Question: I have sampled data in the interval [0,1] in an Array 'transitions=zeros(101,101)' which I want to plot as a 3D-histogram. 'transitions' is filled with data similar to the example data provided at the end of this thread.
The first columns refers to the first observed variable 'X', the second column to the second variable 'Y' and the third column is the normalized frequency. I.e. for the first row: the observed normalized frequency of the variable pair '(0,0)' is 0.9459. The sum of the normalized frequencies for '(0,Y)'thus is '1'.
I tried to make (sort of) a 3D histogram with the following code:
'''
x_c = (transitions(:,1) * 100)+1;
y = (transitions(:,2) * 100)+1;
z = transitions(:,4);
%A = zeros(10,10);
A = zeros(max(x_c),max(y));
for i = 1:length(x_c)
try
if(z(i)>0)
A(int32(x_c(i)), int32(y(i))) = abs(log(z(i)));
else
% deal with exceptions regarding log(0)
A(int32(x_c(i)), int32(y(i))) = 0;
end
catch
disp('');
end
end
bar3(A);
'''
However, since it is sampled data in a discrete space 'A' the output looks like the plot below. This is somehow misleading as there are 'gaps' in the plot (z-value = 0 for coordinates where I have no sampled data). I rather would like to have the sampled data being assigned to their corresponding plots, thus resulting in a 'real' 3d histogram.

By the way, as a result of my 'hack' of creating 'A' also the x-,y- and z-scale is not correct. The 3D histogram's axes (all three) should be in the interval of [0,1].
'''
ans =
0 0 0.9459
0 0.0500 0.0256
0 0.1000 0.0098
0 0.1100 0.0004
0 0.1500 0.0055
0 0.1600 0.0002
0 0.2000 0.0034
0 0.2100 0.0001
0 0.2500 0.0024
0 0.2600 0.0001
0 0.3000 0.0018
0 0.3200 0.0000
0 0.3700 0.0000
0 0.4000 0.0010
0 0.4200 0.0000
0 0.4500 0.0007
0 0.5000 0.0007
0 0.5300 0.0000
0 0.5500 0.0005
0 0.6000 0.0005
0 0.6300 0.0000
0 0.7000 0.0002
0 0.7400 0
0 0.7500 0.0003
0 0.7900 0.0000
0 0.8000 0.0002
0 0.8400 0.0000
0 0.8500 0.0002
0 0.8900 0.0000
0 0.9000 0.0002
0 0.9500 0.0001
0 1.0000 0.0001
0.0500 0 0.0235
0.0500 0.0500 0.0086
0.0500 0.1000 0.0045
. . .
. . .
. . .
. . .
. . .
0.9500 0.9000 0.0035
0.9500 0.9500 0.0066
0.9500 1.0000 0.0180
1.0000 0 0.0001
1.0000 0.0500 0.0001
1.0000 0.1000 0.0001
1.0000 0.1100 0.0000
1.0000 0.1500 0.0001
1.0000 0.1600 0.0000
1.0000 0.2000 0.0001
1.0000 0.2100 0.0000
1.0000 0.2500 0.0001
1.0000 0.2600 0.0000
1.0000 0.3000 0.0001
1.0000 0.3200 0.0000
1.0000 0.3700 0.0000
1.0000 0.4000 0.0002
1.0000 0.4200 0
1.0000 0.4500 0.0002
1.0000 0.5000 0.0003
1.0000 0.5300 0.0000
1.0000 0.5500 0.0004
1.0000 0.6000 0.0004
1.0000 0.6300 0.0000
1.0000 0.7000 0.0007
1.0000 0.7400 0.0000
1.0000 0.7500 0.0010
1.0000 0.7900 0.0000
1.0000 0.8000 0.0015
1.0000 0.8400 0.0001
1.0000 0.8500 0.0024
1.0000 0.8900 0.0002
1.0000 0.9000 0.0042
1.0000 0.9500 0.0111
1.0000 1.0000 0.3998
'''
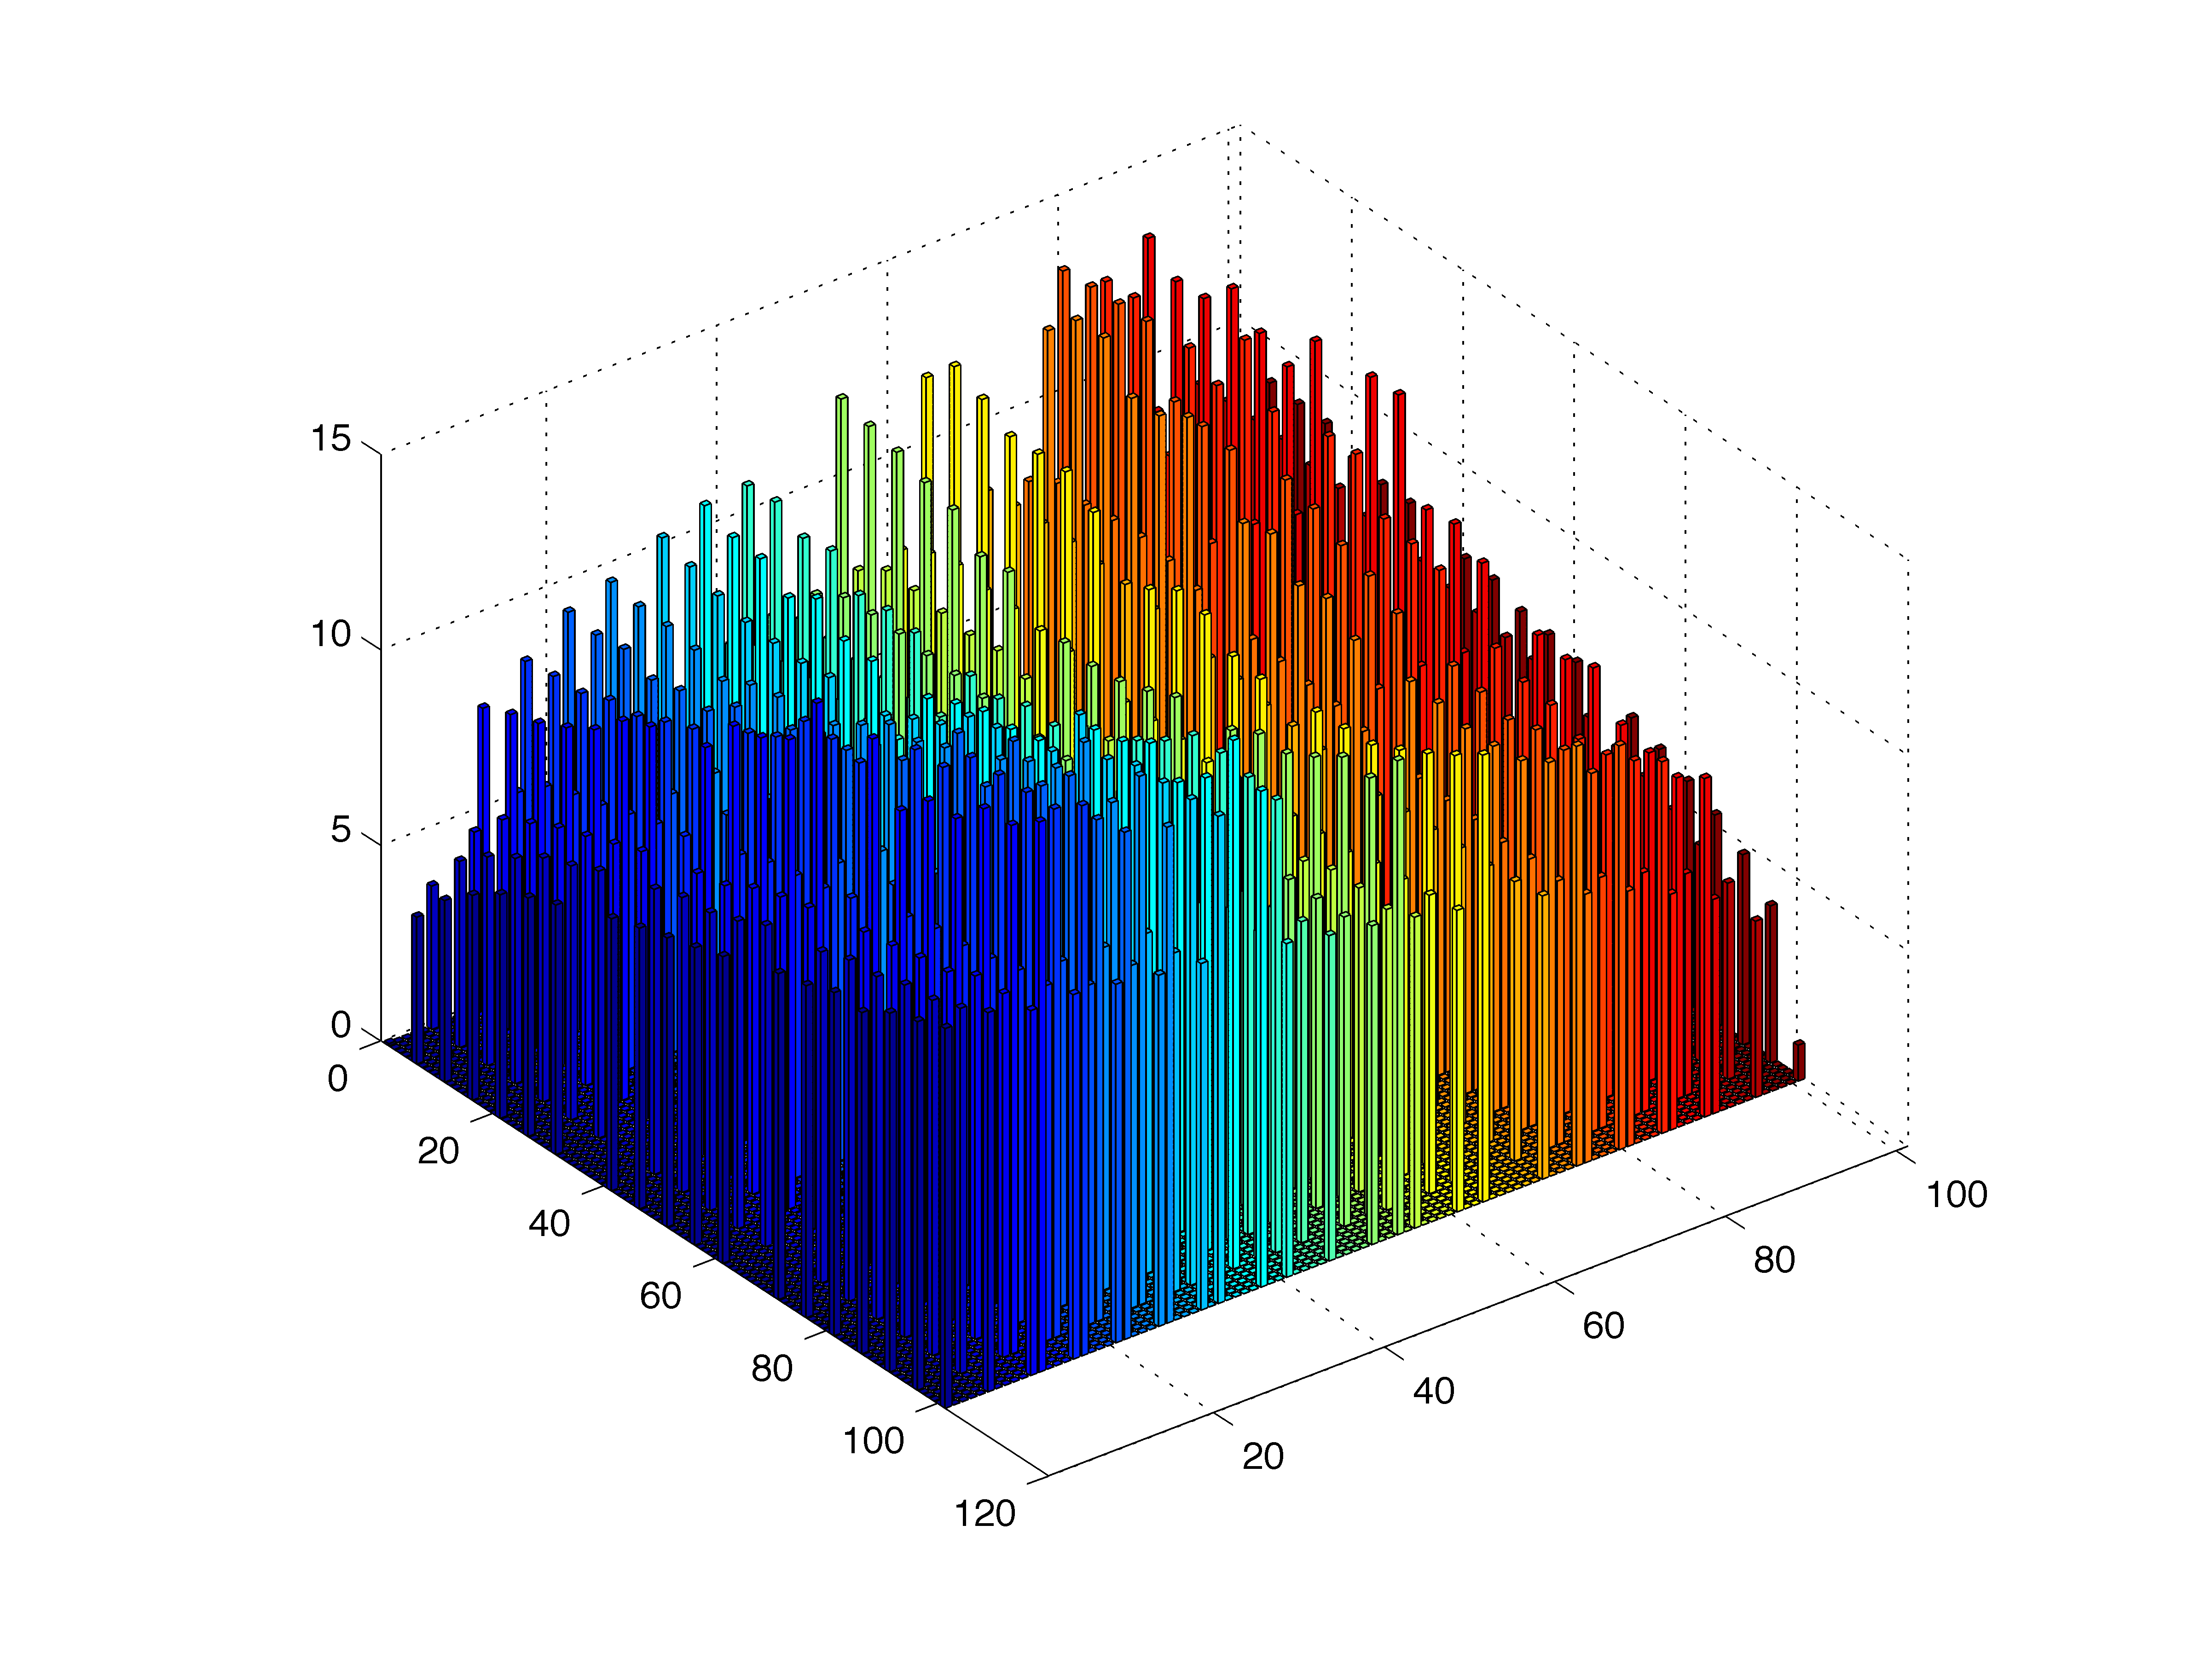
Answer: I found a solution by working on the non-aggregated data. In particular each row of the data set 'transitions' contains one observation of 'X'and 'Y'. I used the code below to produce a normalized 3D histogram (and a 2D map) as folllows:

'''
function createHistogram(transitions)
uniqueValues = unique(transitions(:,1));
biases = cell(numel(uniqueValues),1);
for i = 1:numel(uniqueValues)
start = min(find(transitions(:,1) == uniqueValues(i)));
stop = max(find(transitions(:,1) == uniqueValues(i)));
biases(i) = mat2cell(transitions(start:stop,2));
end
combinedBiases = padcat(biases{1},biases{2},biases{3},biases{4},...
biases{5},biases{6},biases{7},biases{8},biases{9},biases{10},...
biases{11},biases{12},biases{13},biases{14},biases{15},biases{16},...
biases{17},biases{18},biases{19});
bins = 0:0.1:1;
[f, x] = hist(combinedBiases, bins);
%
% normalize
%
for i = 1:numel(f(1,:))
for j = 1:numel(f(:,i))
f(j,i) = f(j,i)/numel(biases{i});
end
end
bHandle = bar3(x, f);
ylim([-0.04,1.04])
for k = 1:length(bHandle)
zdata = get(bHandle(k),'ZData');
set(bHandle(k),'CData',zdata, 'FaceColor','interp');
end
colormap('autumn');
hcol = colorbar();
axis('square');
cpos=get(hcol,'Position');
cpos(4)=cpos(4)/3; % Halve the thickness
cpos(2)=0.4; % Move it down outside the plot#
cpos(1)=0.82;
set(hcol, 'Position',cpos);
xlabel('Enrollment biases');
ylabel('Aging biases');
zlabel('Bias transition probability');
title(strcat('Probability mass function of bias transitions (', device,')'));
set(gca,'XTick',0:2:20);
set(gca,'XTickLabel',0:0.1:1);
print('-dpng','-r600',strcat('tau_PMF3D_enrollment-ageing-', device));
view(2);
cpos(1)=0.84;
set(hcol, 'Position',cpos);
print('-dpng','-r600',strcat('tau_PMF2D_enrollment-ageing-', device));
end
'''